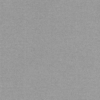
Label: dusty